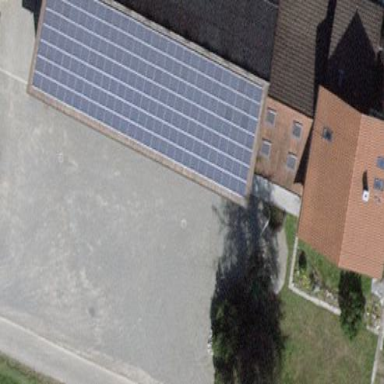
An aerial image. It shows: Solar power generator using photovoltaic panels.